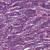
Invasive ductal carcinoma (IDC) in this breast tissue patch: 1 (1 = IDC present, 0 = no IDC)